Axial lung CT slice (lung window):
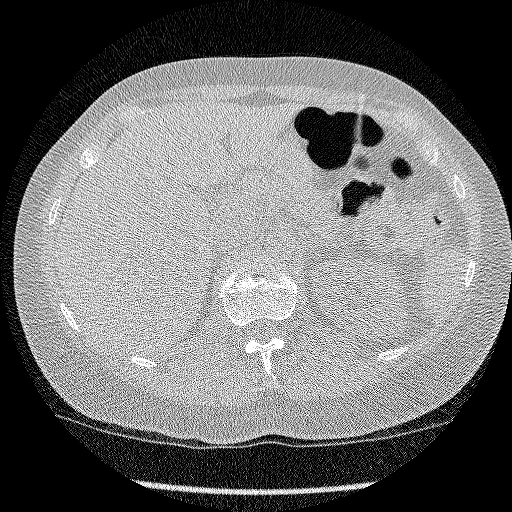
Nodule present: no